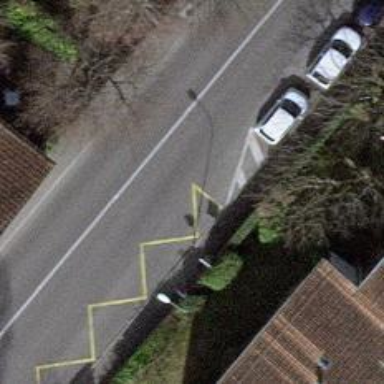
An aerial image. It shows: Asphalt sidewalk leading to public transport platform.